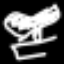
Label: chair